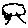
Label: tree